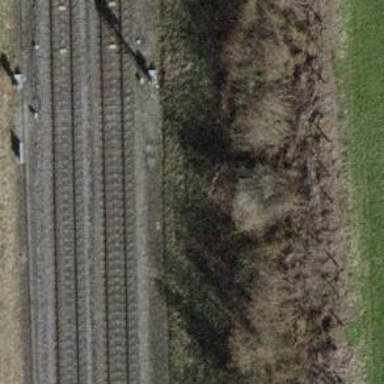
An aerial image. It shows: Railway signal.